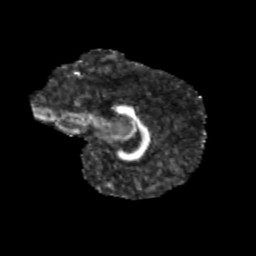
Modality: FA
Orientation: sagittal
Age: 12
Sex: male
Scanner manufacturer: siemens
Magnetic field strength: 3 T
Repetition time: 3.8 s
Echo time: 0.07 s